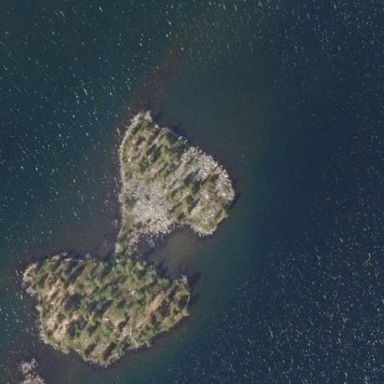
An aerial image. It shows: Islet.